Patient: sex M, age 61
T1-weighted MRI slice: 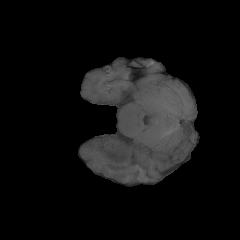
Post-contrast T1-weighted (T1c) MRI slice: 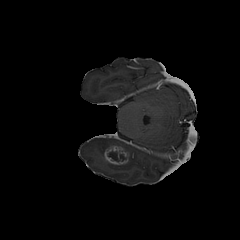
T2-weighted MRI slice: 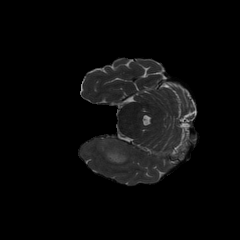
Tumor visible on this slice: yes
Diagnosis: Glioblastoma, IDH-wildtype
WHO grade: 4